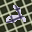
Label: 2